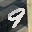
Label: 9